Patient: sex F, age 54
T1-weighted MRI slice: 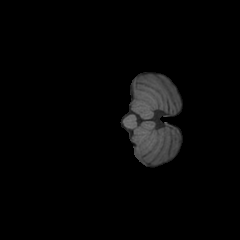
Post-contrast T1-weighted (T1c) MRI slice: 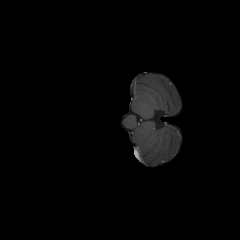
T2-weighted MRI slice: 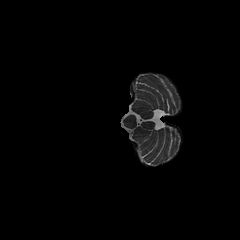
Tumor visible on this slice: no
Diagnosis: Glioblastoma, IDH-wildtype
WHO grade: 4